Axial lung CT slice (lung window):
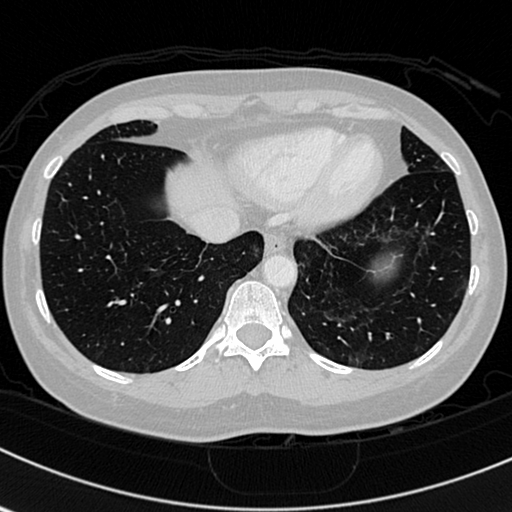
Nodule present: no